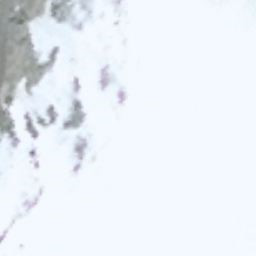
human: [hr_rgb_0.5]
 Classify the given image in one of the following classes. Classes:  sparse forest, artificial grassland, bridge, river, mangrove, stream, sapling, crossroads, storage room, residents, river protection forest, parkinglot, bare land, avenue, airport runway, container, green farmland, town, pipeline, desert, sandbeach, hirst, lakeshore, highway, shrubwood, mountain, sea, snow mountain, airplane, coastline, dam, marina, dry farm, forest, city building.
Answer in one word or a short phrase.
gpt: snow mountain